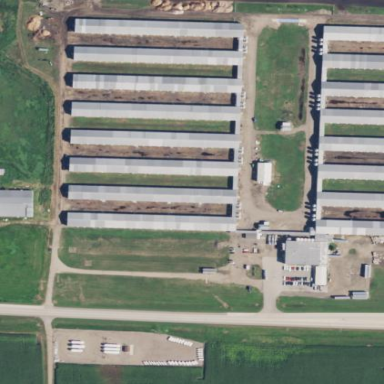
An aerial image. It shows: Industrial area with poultry farmyard.